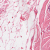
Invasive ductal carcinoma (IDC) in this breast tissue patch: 0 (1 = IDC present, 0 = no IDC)